Brain MRI, t2w sequence, axial 2D slice.
Patient: age 29, sex F, weight 78 kg, height 1.78 m
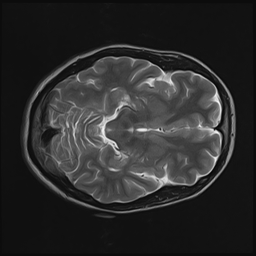